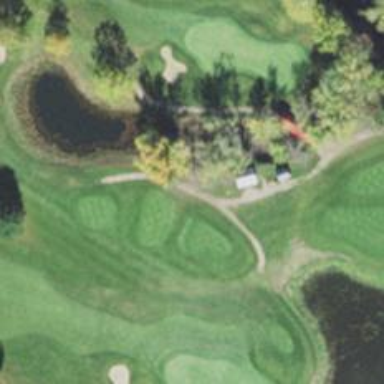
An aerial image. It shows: Path for both road and golf.